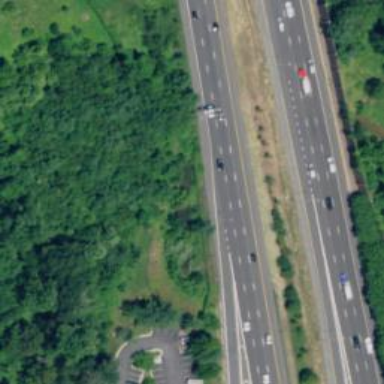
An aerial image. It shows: Motorway junction.